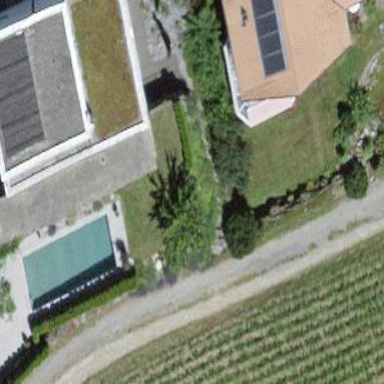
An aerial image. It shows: Simple house.